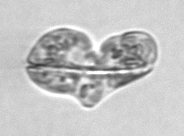
Label: Karenia